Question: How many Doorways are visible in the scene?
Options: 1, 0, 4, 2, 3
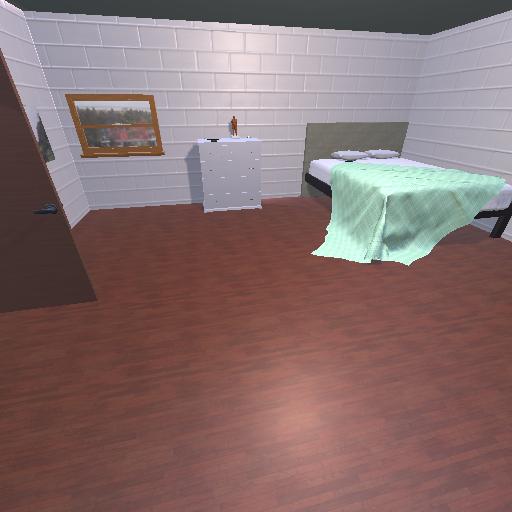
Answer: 1